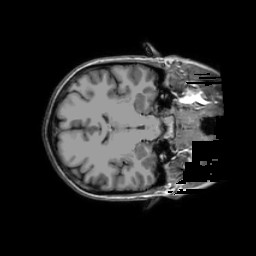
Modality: T1w
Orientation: axial